Aerial crown-view tile of a tropical tree (Barro Colorado Island, Panama), acquired 20250124:
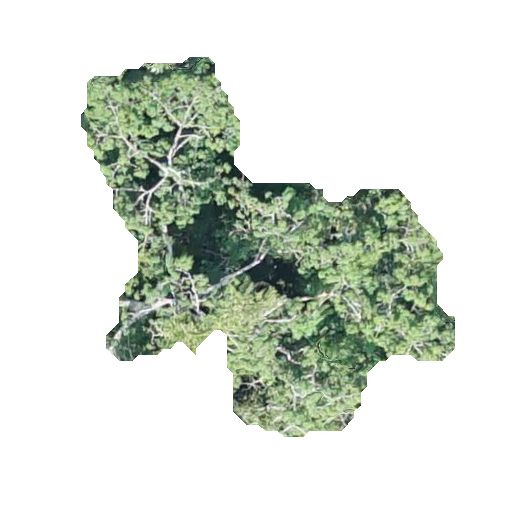
Species: Ceiba pentandra
GBIF accepted scientific name: Ceiba pentandra
Crown area: 115.186 m²